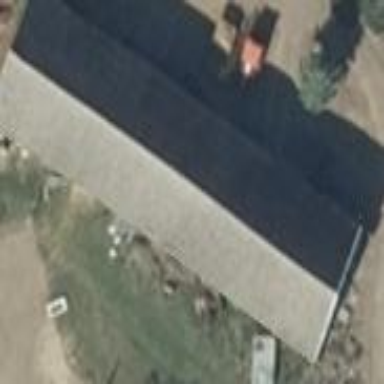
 oriented along the structure. The roof is painted grey."